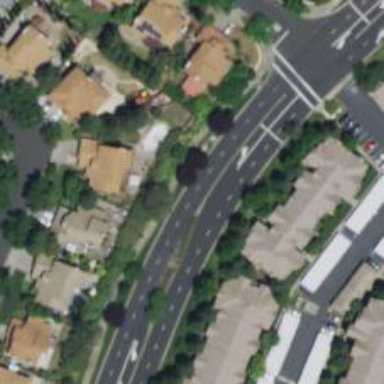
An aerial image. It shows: Tertiary road with shared cycleway.